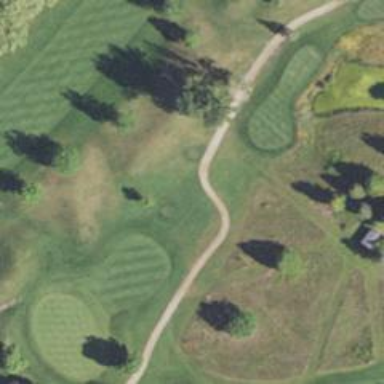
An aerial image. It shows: Pathway for golfing.